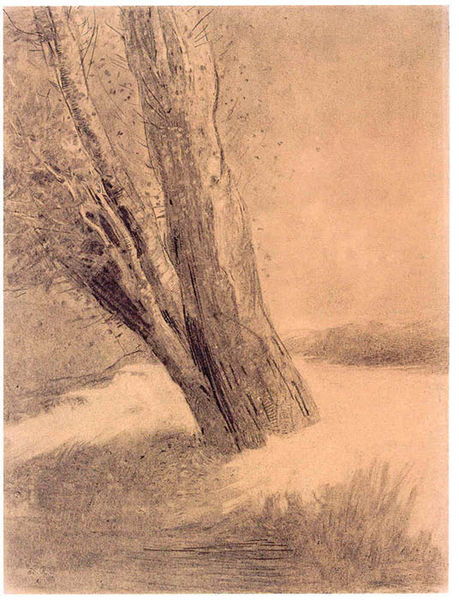
Titel: Baum, nach links geneigt
Künstler: Odilon Redon
Standort: Karlsruhe
Institution: Staatliche Kunsthalle Karlsruhe
Schlagwörter: baum, blätter, feder, himmel, laub, schatten, wasser, weiß, fluss, landschaft, ocker, sand, see, teich, ufer, äste, braun, grau, hell, hintergrund, holz, licht, mitte, nacht, orange, pastell, schwarz, skizze, zeichnung, eis, gras, rot, schnee, weg, wiese, wolke, beige, malerei, trauer, ast, bach, baumstamm, birke, ebene, erde, feld, gräser, halme, horizont, hügel, kalt, nass, natur, schilf, stamm, weide, wind, zweige, busch, büsche, einsam, gebüsch, sonne, boden, hochwasser, blatt, pflanze, pflanzen, kontrast, rosa, sanft, schräg, wald, zart, papier, ruhe, studie, berge, düne, farben, gebirge, dunst, gelände, grafik, nebel, tag, halm, kahl, monochrom, herbst, winter, sepia, böschung, sturm, stämme, einfach, tiefe, fein, gespalten, foto, fotografie, spiel, tusche, links, kohle, zweig, wasseroberfläche, druck, lithographie, schraffur, radierung, stich, gebogen, scharz, bleistift, entwurf, stift, diagonal, himme, zeichnen, geäst, rinde, struktur, rötlich, diagonale, schräge, eiche, leicht, büschel, planzen, weich, kladde, kupferstich, schief, rötel, morsch, gabelung, ras, marode, wachsen, gefroren, winkel, teil, pinselspuren, triebe, erle, wo ist das bild???, rost, bauam, wiede, borke, biber, umfallen, skript, trieb, rötelzeichnung, laum, hernst, kippen, neige, teichufer, bush, au, h, at, banal, wonne, sepie, spülung, verischt, sacht, skladde, terbaum, bach7gras, grasgras